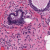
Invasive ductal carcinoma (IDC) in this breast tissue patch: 0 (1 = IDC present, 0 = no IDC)